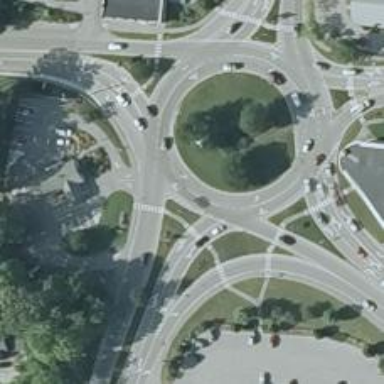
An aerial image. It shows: Roundabout on primary highway.